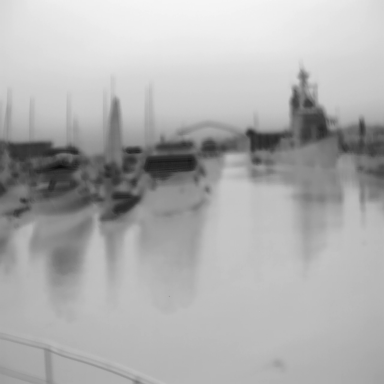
There are five objects shown in the infrared image, including three canoes, a warship, and a sailboat.